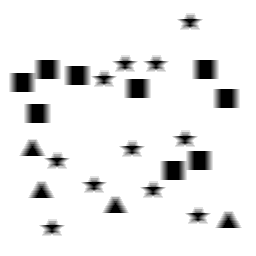
Squares: 9
Triangles: 4
Stars: 11
Total shapes: 24